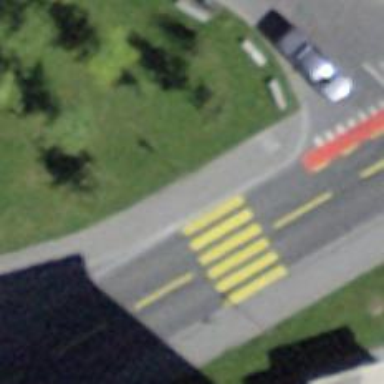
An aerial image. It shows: Sidewalk along the footway.